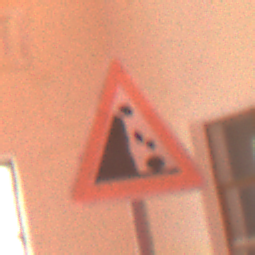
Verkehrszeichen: SteinschlagLinks
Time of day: Night
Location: Outdoor (Urban)
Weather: Overcast
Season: Winter
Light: Artificial